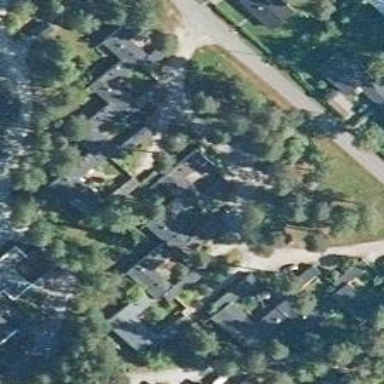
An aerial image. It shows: Living street.